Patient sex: F
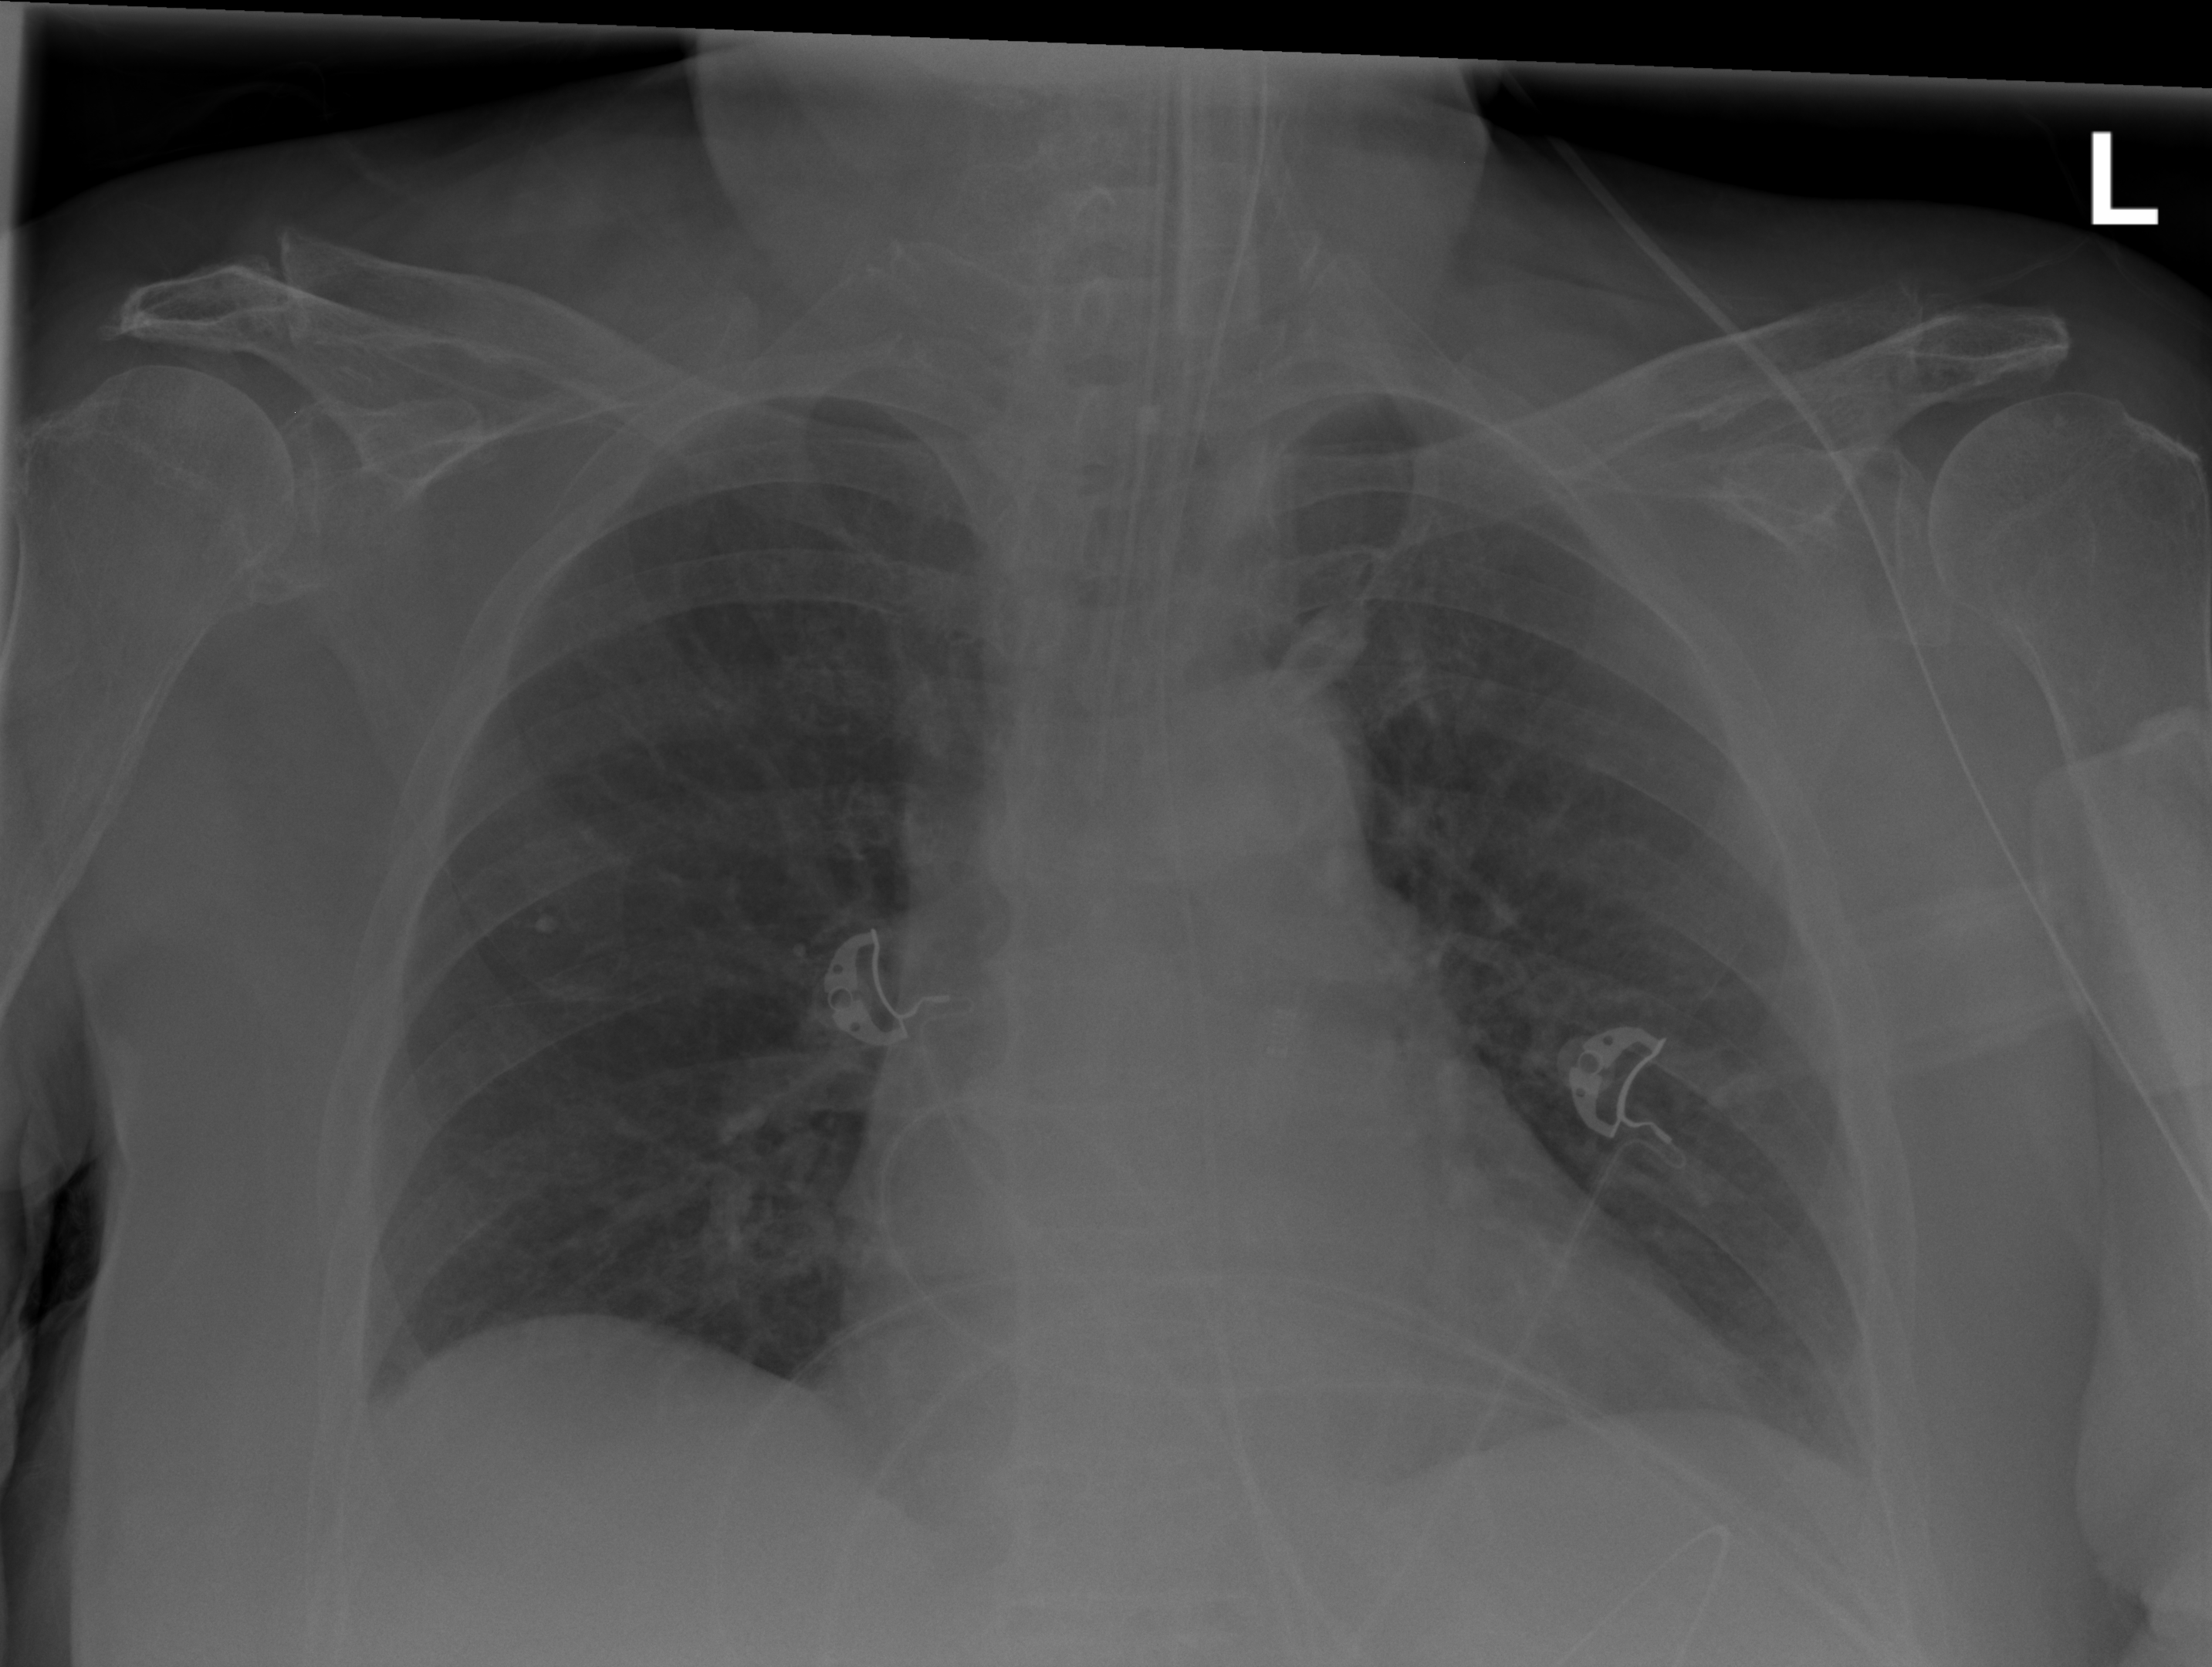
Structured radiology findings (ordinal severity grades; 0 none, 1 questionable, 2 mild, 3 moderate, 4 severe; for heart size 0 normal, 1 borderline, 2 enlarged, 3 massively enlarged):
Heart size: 1
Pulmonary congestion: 1
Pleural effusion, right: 0
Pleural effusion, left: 0
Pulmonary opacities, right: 0
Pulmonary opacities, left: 0
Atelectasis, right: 0
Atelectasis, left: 0